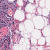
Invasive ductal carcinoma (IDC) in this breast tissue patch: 0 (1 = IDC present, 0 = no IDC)